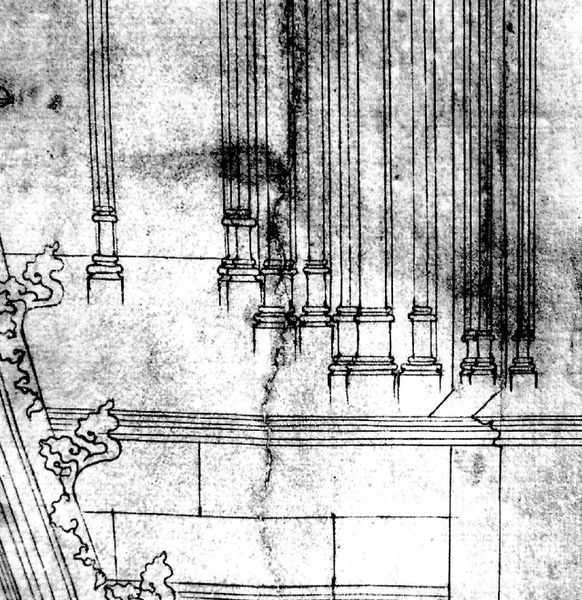
Titel: Mittelalterlicher Fassadenplan (Plan F) des Kölner Doms
Institution: Köln, Dombauarchiv
Schlagwörter: feder, weiß, pfeiler, schwarz, skizze, säulen, zeichnung, ornament, architektur, sockel, stein, steine, kirche, blatt, pflanze, pflanzen, ranken, papier, mauer, treppe, detail, ornamente, pfosten, tusche, dom, mauerwerk, schwarz-weiss, entwurf, flecken, sims, gesims, mittelalter, plan, gothik, kapitel, bauplan, architekt, gesimse, leonardo da vinci, schäden, beschädigt, verschmiert, säulenkapitelle, eg, ?, rmauer